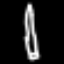
Label: pencil